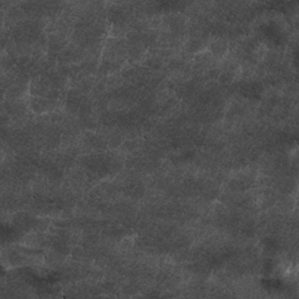
Label: non_frost